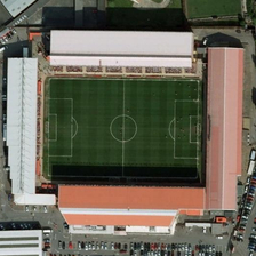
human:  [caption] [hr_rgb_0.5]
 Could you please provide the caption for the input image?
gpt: There is a football field surrounded by stalls and rows of cars.

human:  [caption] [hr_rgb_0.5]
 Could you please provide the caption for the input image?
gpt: there is a football field enclosed by bleachers is surrounded by rows of automobiles .

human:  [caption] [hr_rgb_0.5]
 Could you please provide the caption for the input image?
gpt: There is a football field surrounded by stands and rows of cars.

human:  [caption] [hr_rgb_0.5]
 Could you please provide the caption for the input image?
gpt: it is a soccer field where guys are playing soccer surrounded by rows of cars .

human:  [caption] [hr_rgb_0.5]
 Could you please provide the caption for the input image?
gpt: There is a football field surrounded by tripods and a row of cars.